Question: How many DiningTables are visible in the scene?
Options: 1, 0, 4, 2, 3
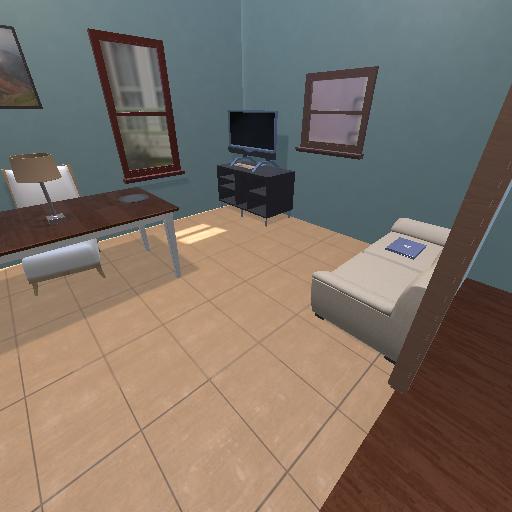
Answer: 1